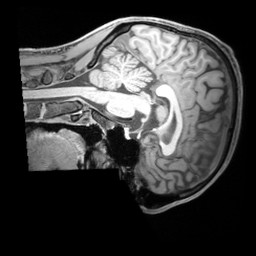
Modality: T1w
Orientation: sagittal
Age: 29
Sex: male
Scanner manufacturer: siemens
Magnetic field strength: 3 T
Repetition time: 1.97 s
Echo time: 0.00206 s